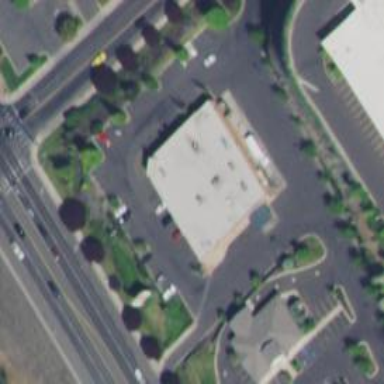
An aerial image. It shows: Building.